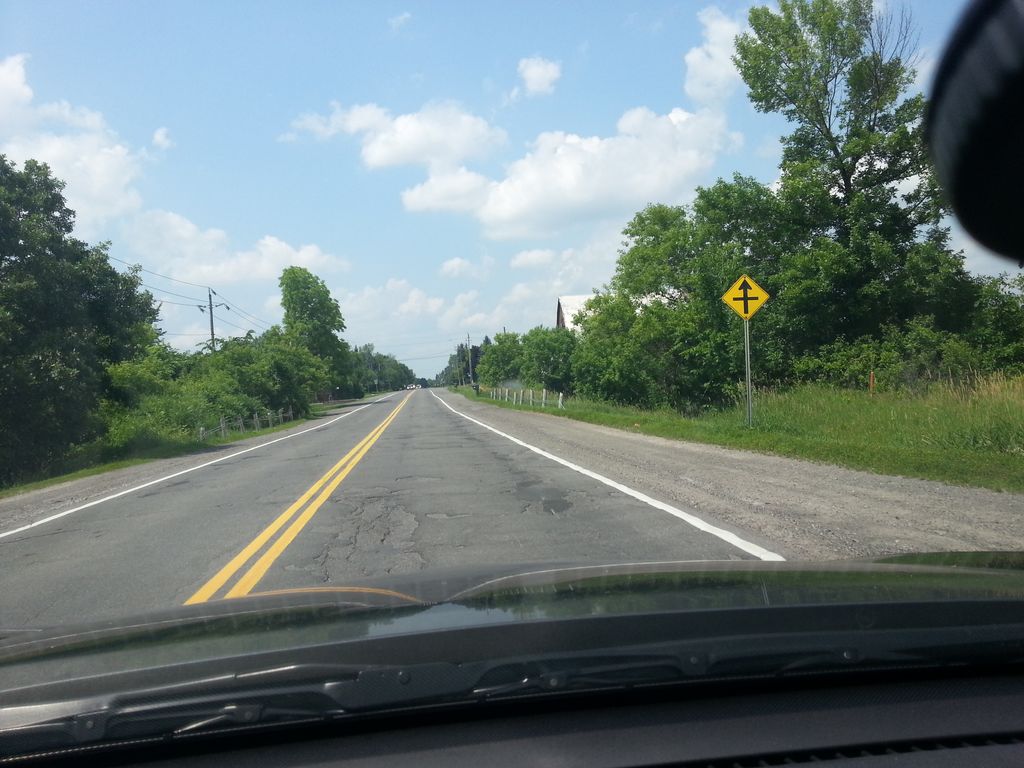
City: ottawa-gatineau